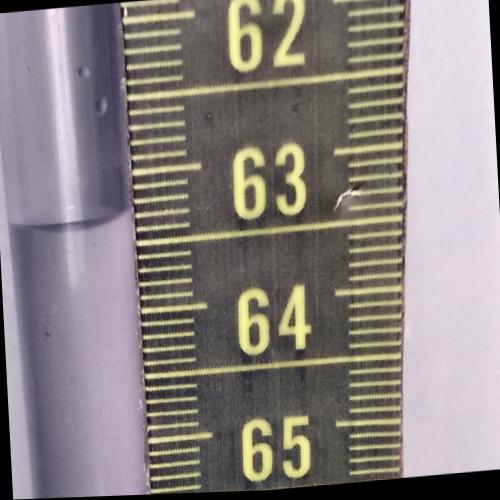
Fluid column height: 63.3 cm